Question: I have this dataset, where columns are values across the years and rows values in Sterling Pounds:
'''
total_2013 total2014 total_2015 total_2016
0 <PHONE> <PHONE> <PHONE> <PHONE>
1 330000 423000 474000 540000
2 <PHONE> <PHONE> <PHONE> <PHONE>
3 <PHONE> <PHONE> <PHONE> <PHONE>
4 <PHONE> <PHONE> <PHONE> <PHONE>
5 <PHONE> <PHONE> <PHONE> <PHONE>
6 <PHONE> <PHONE> <PHONE> <PHONE>
7 <PHONE> <PHONE> <PHONE> <PHONE>
8 <PHONE> <PHONE> <PHONE> <PHONE>
9 569000 610000 564000 592000
10 <PHONE> <PHONE> <PHONE> <PHONE>
11 <PHONE> <PHONE> <PHONE> <PHONE>
'''
I need to plot in the .
In the .
I couldn't make work 'xticks' to put the values in the columns as different time points in the X-axis. Not sure if that's the right thing to do neither.
I have plotted so far this:
'''
import matplotlib
import matplotlib.pyplot as plt
import pandas as pd
matplotlib.style.use('ggplot')
ax = data_merged_years.plot(kind='line', title ="UK Schools budget per year 2013-2016", figsize=(15, 10), legend=True, fontsize=12)
ax.set_xlabel("Year", fontsize=12)
ax.set_ylabel("Pounds", fontsize=12)
plt.show()
'''
My attempt: Wrong plot with incorrect X and Y:

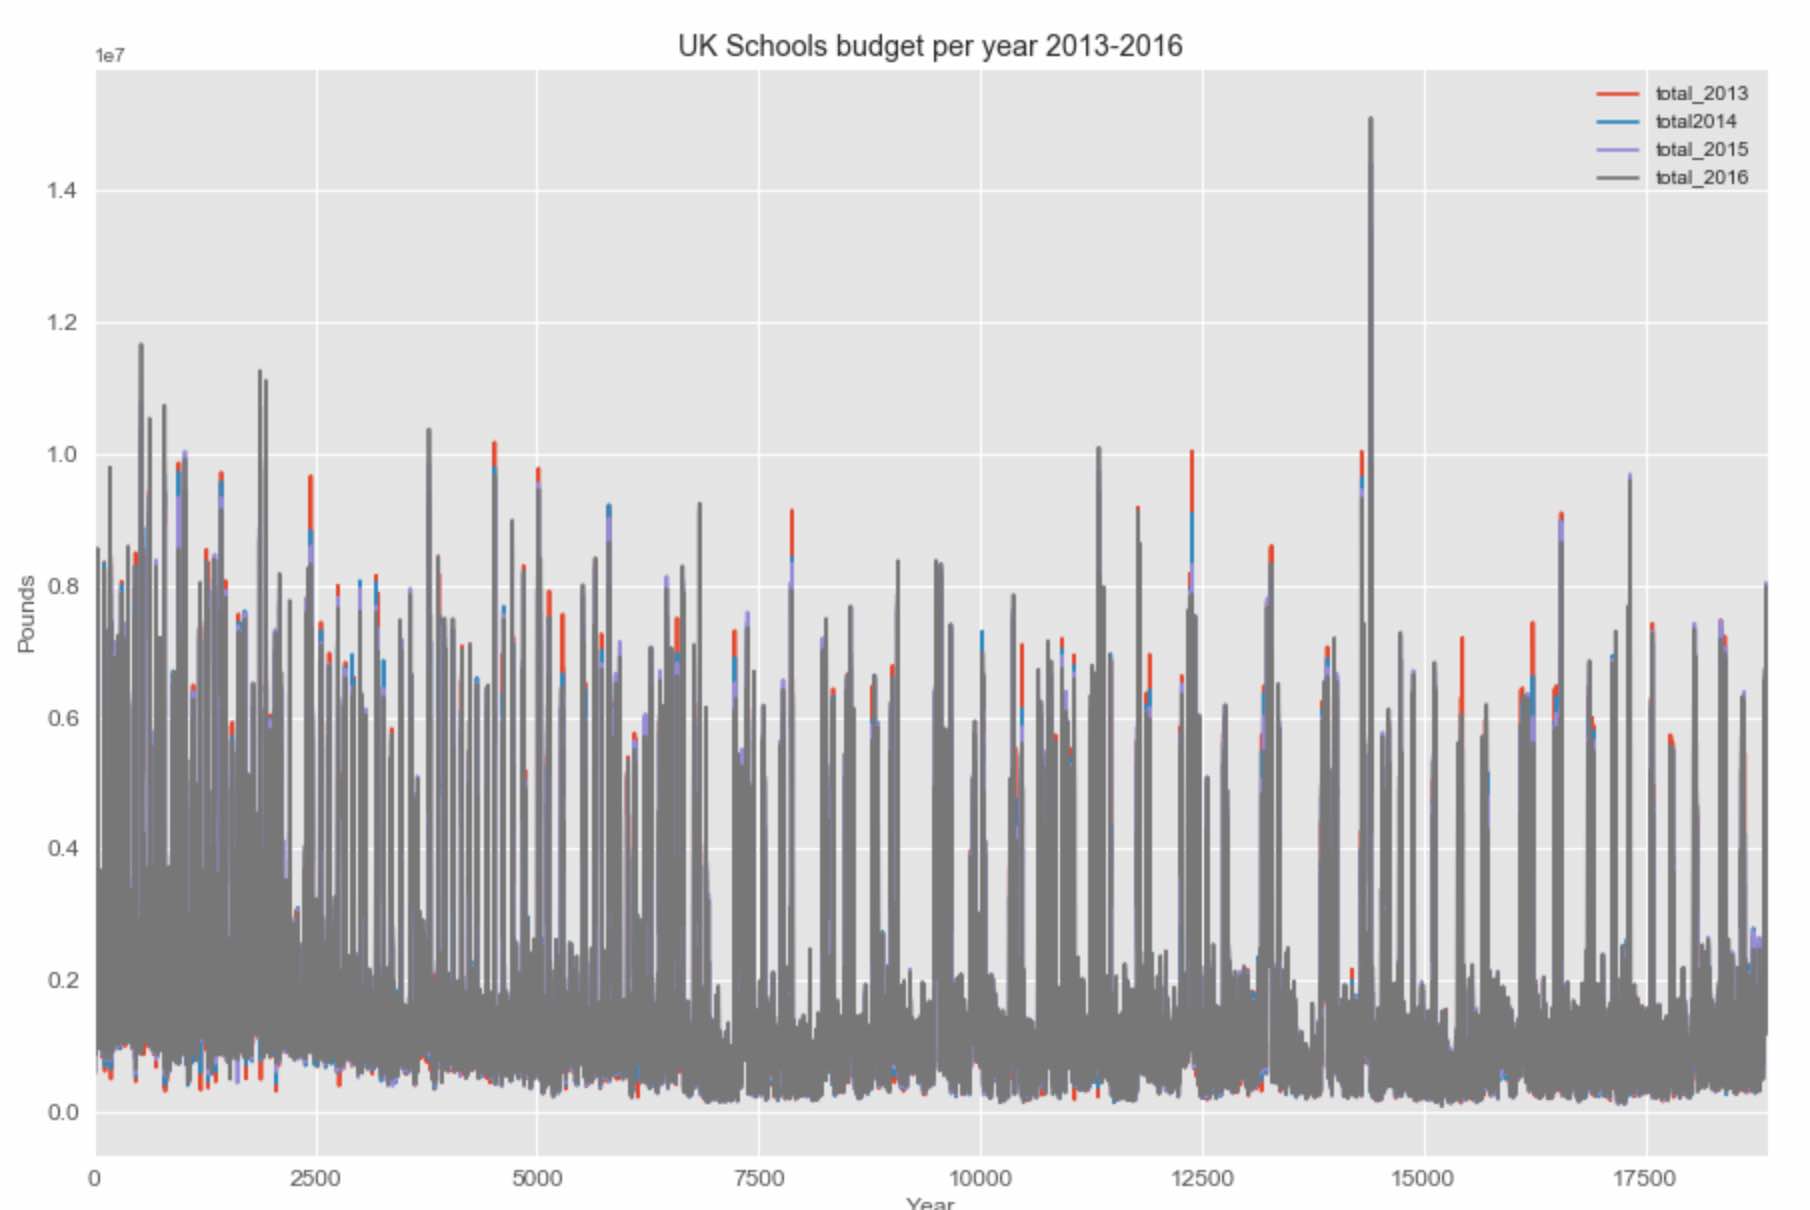
Answer: With your script the output I can produce is this:
<URL>
If you want the columns as x-axis rather than different lines you could 'transpose' the DataFrame before plotting:
'''
In [13]: import matplotlib.pyplot as plt
...: import pandas as pd
...: matplotlib.style.use('ggplot')
...: ax = data_merged_years.transpose().plot(kind='line', title ="UK Schools budget per year 2013-2016", figsize=(15, 10), legend=True, fontsize=12)
...: ax.set_xlabel("Year", fontsize=12)
...: ax.set_ylabel("Pounds", fontsize=12)
...: plt.show()
...:
'''
<URL>
From your original plot it seems that you would have over ten thousand lines in one plot. Are you sure that is what you want?